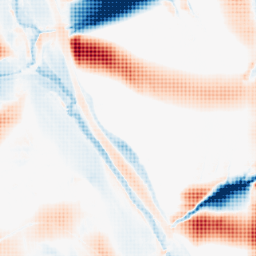
Category: morphological
Decomposition family: morphological_square
Decomposition parameters: operation: average
size: 50
Upsampling method: sinc_hamming
Upsampling parameters: scale: 4
kernel_size: 4
Upsampling scale: 4